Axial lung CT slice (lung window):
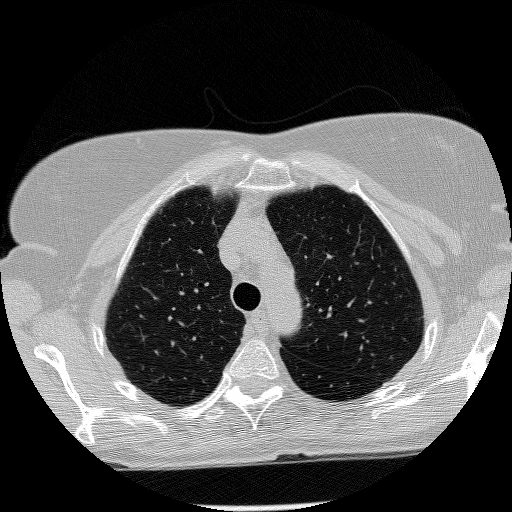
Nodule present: no